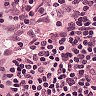
Metastatic tissue present: no